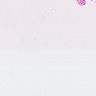
Metastatic tissue present: no